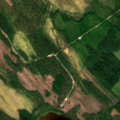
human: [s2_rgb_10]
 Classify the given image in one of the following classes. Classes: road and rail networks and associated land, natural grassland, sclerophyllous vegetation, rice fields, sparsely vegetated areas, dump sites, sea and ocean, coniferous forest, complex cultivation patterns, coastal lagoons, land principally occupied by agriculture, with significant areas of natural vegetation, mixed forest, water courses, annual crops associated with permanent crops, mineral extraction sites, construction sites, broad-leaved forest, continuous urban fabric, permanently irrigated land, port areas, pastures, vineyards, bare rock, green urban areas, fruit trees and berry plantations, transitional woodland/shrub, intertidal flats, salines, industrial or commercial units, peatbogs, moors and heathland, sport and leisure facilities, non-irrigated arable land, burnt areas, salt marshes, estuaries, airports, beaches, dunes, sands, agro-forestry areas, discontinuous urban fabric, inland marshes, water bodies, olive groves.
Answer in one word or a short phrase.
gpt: coniferous forest, transitional woodland/shrub, peatbogs, water bodies